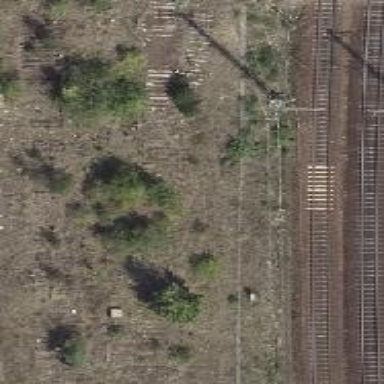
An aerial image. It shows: Abandoned railway with historical significance.